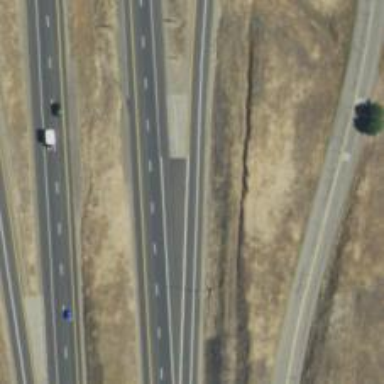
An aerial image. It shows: Motorway link.